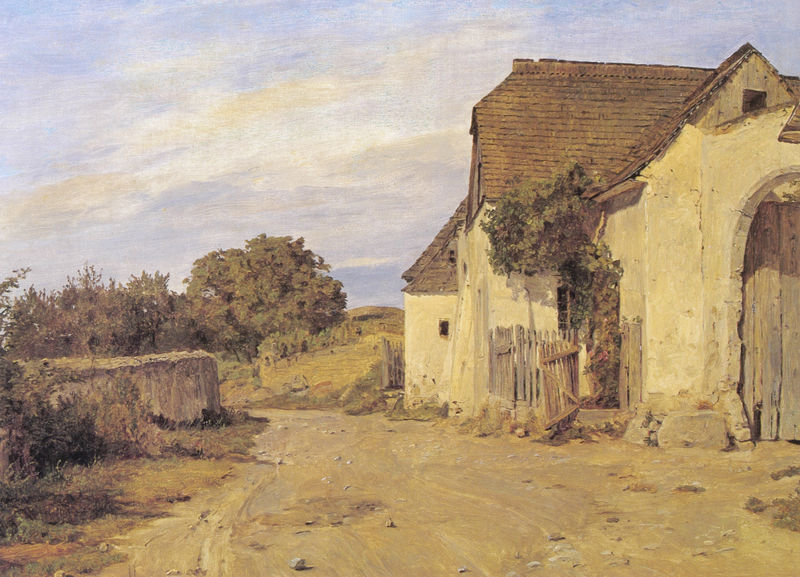
Titel: Landweg mit Bauerngehöft
Künstler: Ferdinand Georg Waldmüller
Standort: Wien
Institution: Kunsthandlung C. Bednarczyk
Schlagwörter: baum, blau, gemälde, himmel, schatten, weiß, wolken, bäume, gelb, grün, landschaft, ocker, sand, braun, fenster, hell, hintergrund, holz, licht, strasse, tür, vordergrund, ölbild, dach, gebäude, gras, haus, weg, wiese, wolke, zaun, beige, malerei, alt, stein, steine, öl, feld, felder, hügel, strauch, busch, büsche, einsam, gatter, gebüsch, hütte, pfad, sonne, sträucher, wiesen, land, wald, dachziegel, landleben, garten, ranken, sommer, bogen, spuren, steinig, warm, hang, dorf, dächer, giebel, mauer, ziegel, tag, bauernhof, hof, latten, durchgang, bretter, frühling, tor, eingang, scheune, torbogen, staub, ranke, portal, kurve, kaputt, efeu, mauern, walmdach, bauernhaus, stall, gehöft, rain, siedlung, kletterpflanze, einfahrt, wegrand, gestrüpp, verschlossen, schindeldach, brau', gibel, holztor, mittelgrund, zerfallen, toreinfahrt, scheunentor, krüppelwalm, finca, brunftstein